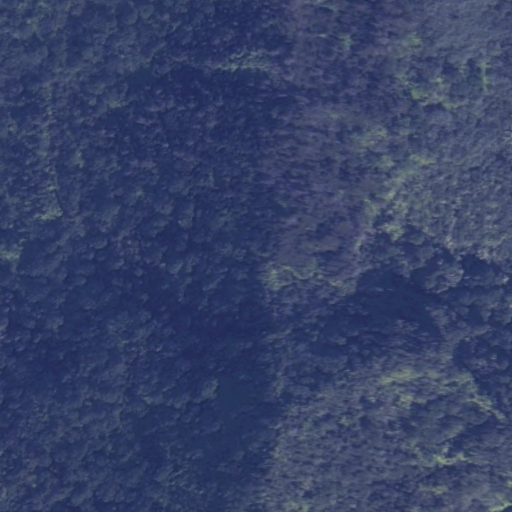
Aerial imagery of mountain in Hawaii named Kapalikea containing only unknown